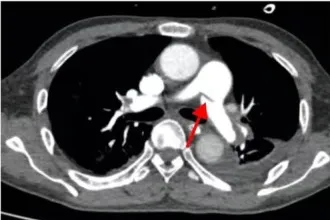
The patient's pulmonary artery CT angiography showed less embolism on the 15th postoperative day than before. Slight filling defect in the left pulmonary artery.
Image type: radiology (ct)